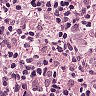
Metastatic tissue present: yes